Question:
I'd like to remove the shadow on the thumb of the slider without having to replace the image of the thumb entirely. Is there a way to do this?
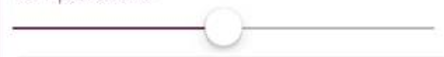
Answer: Setting 'UISlider's 'thumbTintColor' does the trick.
[edit] It seems to have shadow color the same as is the tint one and there seems to be no border..